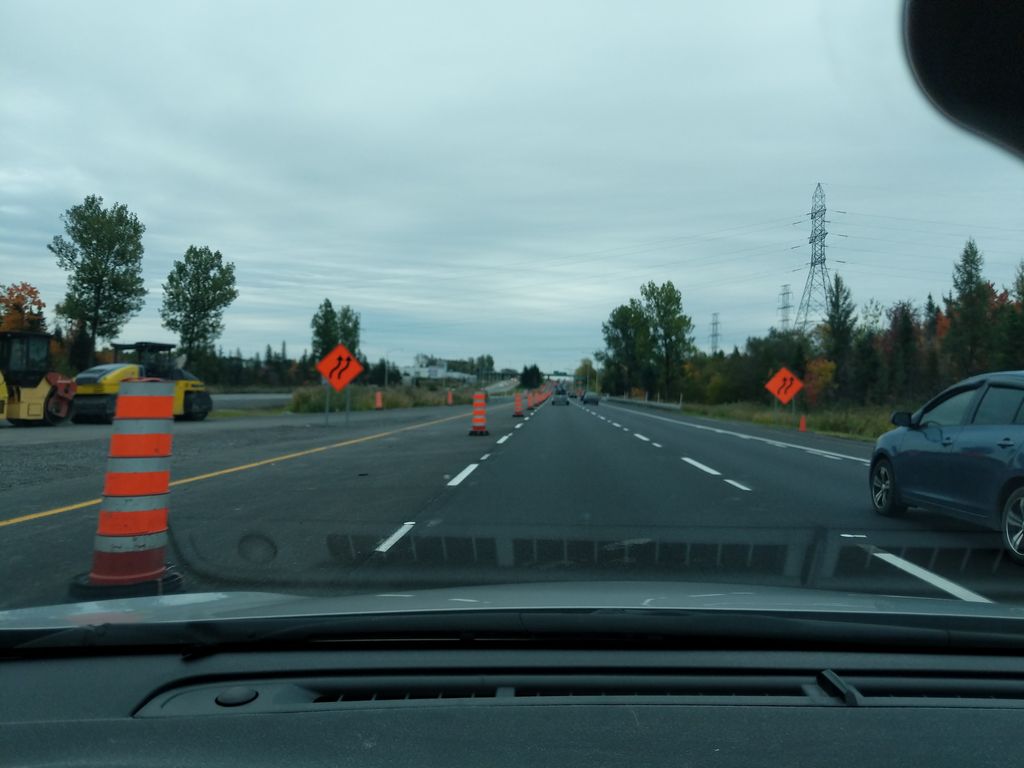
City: quebec_city